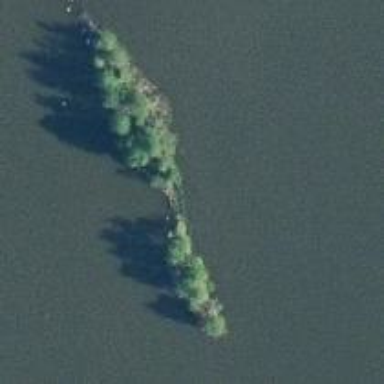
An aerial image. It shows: Forested islet.